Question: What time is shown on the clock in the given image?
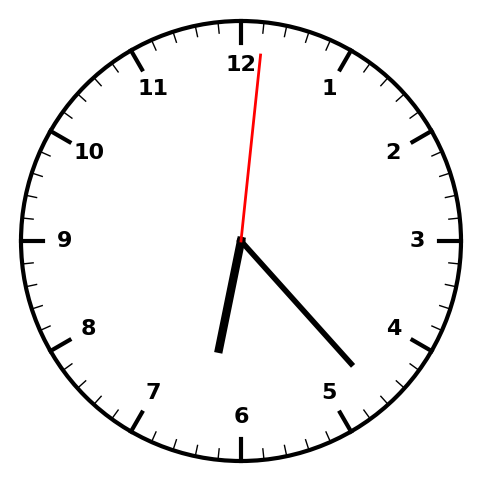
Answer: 06:23:01